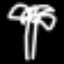
Label: palm tree